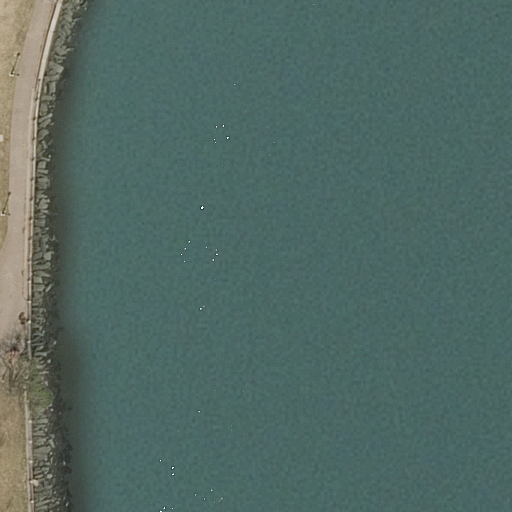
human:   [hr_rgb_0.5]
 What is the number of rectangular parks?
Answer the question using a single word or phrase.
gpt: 0

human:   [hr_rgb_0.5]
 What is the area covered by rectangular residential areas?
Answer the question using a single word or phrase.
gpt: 0m2

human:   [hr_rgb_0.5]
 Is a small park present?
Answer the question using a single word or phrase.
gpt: no

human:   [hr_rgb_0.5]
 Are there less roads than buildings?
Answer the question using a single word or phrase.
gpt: no

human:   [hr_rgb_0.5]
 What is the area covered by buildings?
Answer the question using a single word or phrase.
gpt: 0m2

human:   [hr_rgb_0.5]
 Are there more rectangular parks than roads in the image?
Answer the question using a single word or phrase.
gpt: no

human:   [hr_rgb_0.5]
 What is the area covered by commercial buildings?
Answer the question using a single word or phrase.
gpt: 0m2

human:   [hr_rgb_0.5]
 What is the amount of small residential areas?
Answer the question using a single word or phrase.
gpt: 0

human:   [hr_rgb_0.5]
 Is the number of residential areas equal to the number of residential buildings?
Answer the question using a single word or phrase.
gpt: no

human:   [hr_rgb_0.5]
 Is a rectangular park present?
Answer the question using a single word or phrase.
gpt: no

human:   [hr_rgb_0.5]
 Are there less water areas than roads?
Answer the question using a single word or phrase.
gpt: yes

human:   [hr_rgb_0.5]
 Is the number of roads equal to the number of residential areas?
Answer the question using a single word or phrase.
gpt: no

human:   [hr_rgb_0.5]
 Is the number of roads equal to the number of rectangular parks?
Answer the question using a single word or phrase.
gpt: no

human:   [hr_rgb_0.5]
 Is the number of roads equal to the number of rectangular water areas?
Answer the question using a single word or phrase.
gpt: no

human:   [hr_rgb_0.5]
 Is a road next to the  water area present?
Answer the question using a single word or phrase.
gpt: yes

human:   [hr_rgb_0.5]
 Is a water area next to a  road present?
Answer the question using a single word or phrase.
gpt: yes

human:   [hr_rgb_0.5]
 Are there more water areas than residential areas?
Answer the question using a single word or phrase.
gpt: no

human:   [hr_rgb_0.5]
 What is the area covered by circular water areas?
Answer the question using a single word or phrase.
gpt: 0m2

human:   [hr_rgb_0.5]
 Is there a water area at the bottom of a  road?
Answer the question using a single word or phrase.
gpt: no

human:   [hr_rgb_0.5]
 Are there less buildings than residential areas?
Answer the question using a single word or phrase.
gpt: yes

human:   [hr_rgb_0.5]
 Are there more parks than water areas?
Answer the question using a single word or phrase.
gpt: no

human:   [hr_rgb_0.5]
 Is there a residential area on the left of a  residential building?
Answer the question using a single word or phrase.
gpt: no

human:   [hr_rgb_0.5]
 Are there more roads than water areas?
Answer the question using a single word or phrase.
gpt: yes

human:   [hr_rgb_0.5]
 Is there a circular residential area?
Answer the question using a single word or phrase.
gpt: no

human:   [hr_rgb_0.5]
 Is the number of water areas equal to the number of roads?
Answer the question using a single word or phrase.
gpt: no

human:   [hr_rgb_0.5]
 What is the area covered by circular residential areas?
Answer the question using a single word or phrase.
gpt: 0m2

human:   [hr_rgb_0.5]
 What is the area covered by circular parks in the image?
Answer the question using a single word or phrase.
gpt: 0m2

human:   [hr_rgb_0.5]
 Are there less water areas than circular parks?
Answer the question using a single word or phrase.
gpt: no

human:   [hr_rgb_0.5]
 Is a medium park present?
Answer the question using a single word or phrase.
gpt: no

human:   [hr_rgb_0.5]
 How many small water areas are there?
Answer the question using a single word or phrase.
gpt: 0

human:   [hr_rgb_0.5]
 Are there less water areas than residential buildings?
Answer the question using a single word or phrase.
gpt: no

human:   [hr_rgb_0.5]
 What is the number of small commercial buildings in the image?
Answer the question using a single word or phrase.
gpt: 0

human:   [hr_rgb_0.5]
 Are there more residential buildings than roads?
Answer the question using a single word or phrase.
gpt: no

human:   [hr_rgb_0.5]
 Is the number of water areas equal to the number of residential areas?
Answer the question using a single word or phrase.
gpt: yes

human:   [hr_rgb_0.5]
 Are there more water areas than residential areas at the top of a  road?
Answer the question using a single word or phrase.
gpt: no

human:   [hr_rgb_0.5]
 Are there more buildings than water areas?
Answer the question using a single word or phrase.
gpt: no